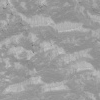
Atmospheric dust classification: not_dusty